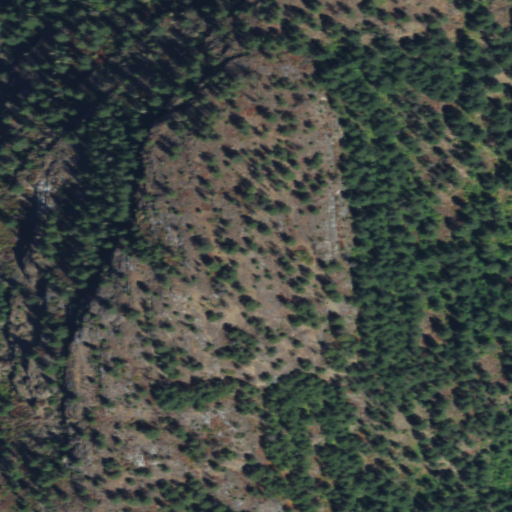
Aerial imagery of mountain in Washington named Echo Peak containing evergreen forest and shrub